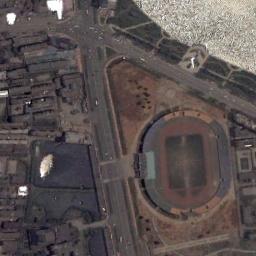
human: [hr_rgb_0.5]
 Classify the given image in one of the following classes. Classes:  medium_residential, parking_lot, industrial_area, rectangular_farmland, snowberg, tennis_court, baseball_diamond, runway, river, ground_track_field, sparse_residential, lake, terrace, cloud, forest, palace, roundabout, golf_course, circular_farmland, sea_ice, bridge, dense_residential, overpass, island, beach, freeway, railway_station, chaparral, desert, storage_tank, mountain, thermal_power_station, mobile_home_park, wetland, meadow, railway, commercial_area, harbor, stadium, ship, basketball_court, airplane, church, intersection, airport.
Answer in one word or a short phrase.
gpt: stadium